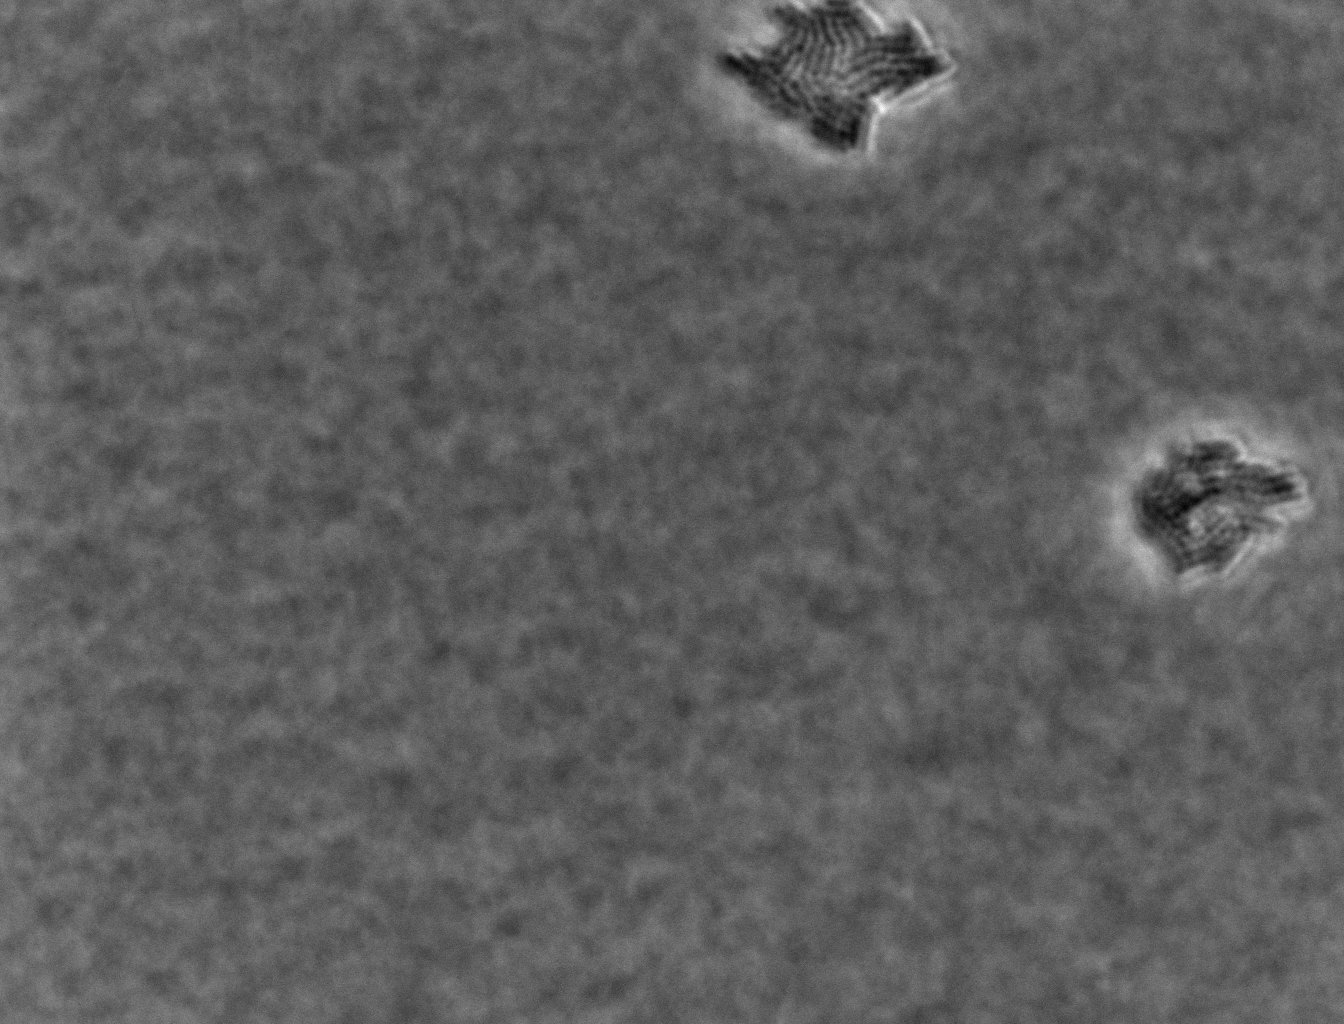
Defocused phase contrast microscopy, 60x objective, 3 h incubation